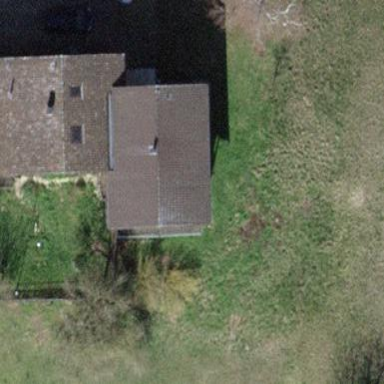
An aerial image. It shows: Farm building with gabled roof.